【题型】填空题　【知识点】平面几何　【难度】easy
如图，在 $\triangle ABC$ 中，$\angle ACB=90^\circ$，$AC = 3$，$BC = 6$，$CO$ 是边 $AB$ 上的中线，$G$ 为 $\triangle ABC$ 的重心，过点 $G$ 作 $GN \parallel BC$ 交 $AB$ 于点 $N$，那么 $\triangle OGN$ 的面积是 \underline{\qquad\qquad}。

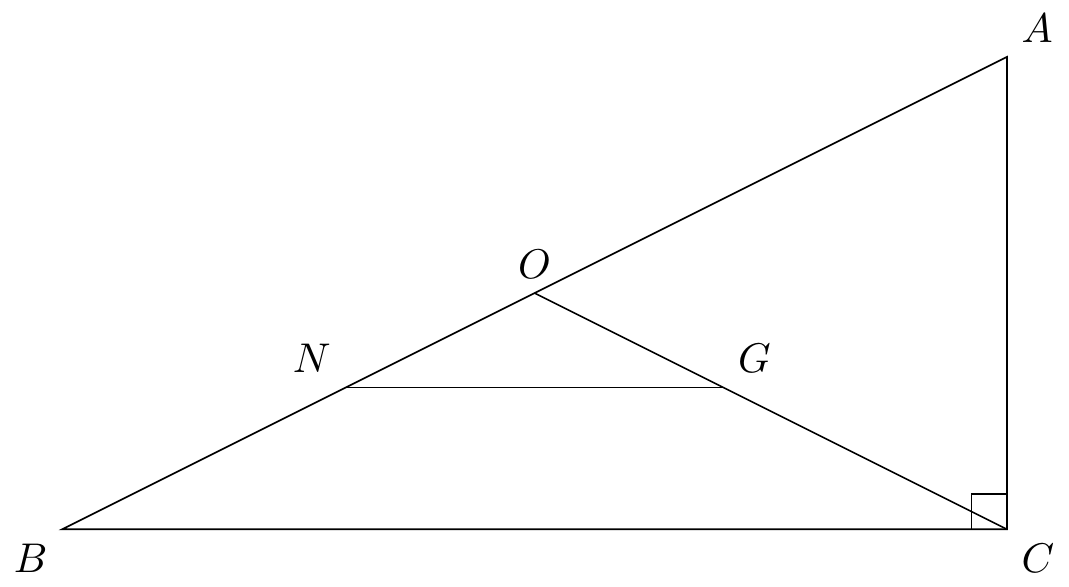
【解答】
解：
$\because CO$ 是边 $AB$ 上的中线，

$\therefore S_{\triangle OBC} = \frac{1}{2} S_{\triangle ABC} = \frac{1}{2} \times \frac{1}{2} \times BC \times AC = \frac{1}{2} \times \frac{1}{2} \times 6 \times 3 = \frac{9}{2}$。

又 $\because G$ 为 $\triangle ABC$ 的重心，$GN \parallel BC$，

$\therefore \triangle ONG \sim \triangle OBC$，

$\therefore \frac{S_{\triangle ONG}}{S_{\triangle OBC}} = \left( \frac{OG}{OC} \right)^2 = \left( \frac{1}{3} \right)^2 = \frac{1}{9}$。

$\therefore S_{\triangle ONG} = \frac{1}{9} S_{\triangle OBC} = \frac{1}{9} \times \frac{9}{2} = \frac{1}{2}$。

故答案为：$\frac{1}{2}$。